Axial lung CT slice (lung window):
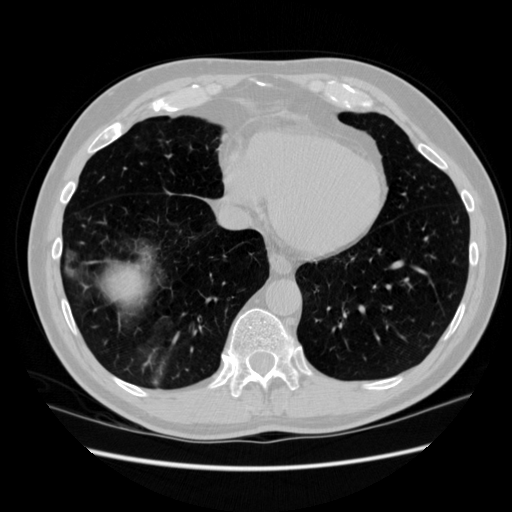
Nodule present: no